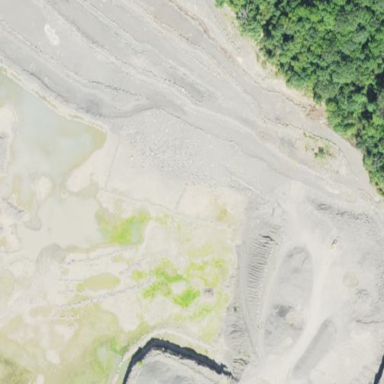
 which is man-made and also classified as tailings pond."